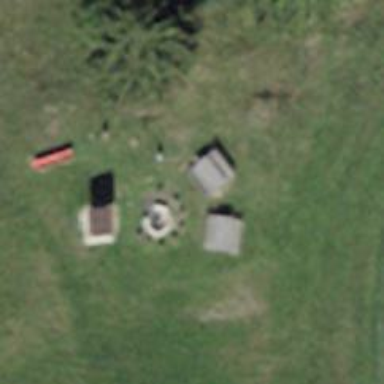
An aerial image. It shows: Picnic table located in leisure land area.